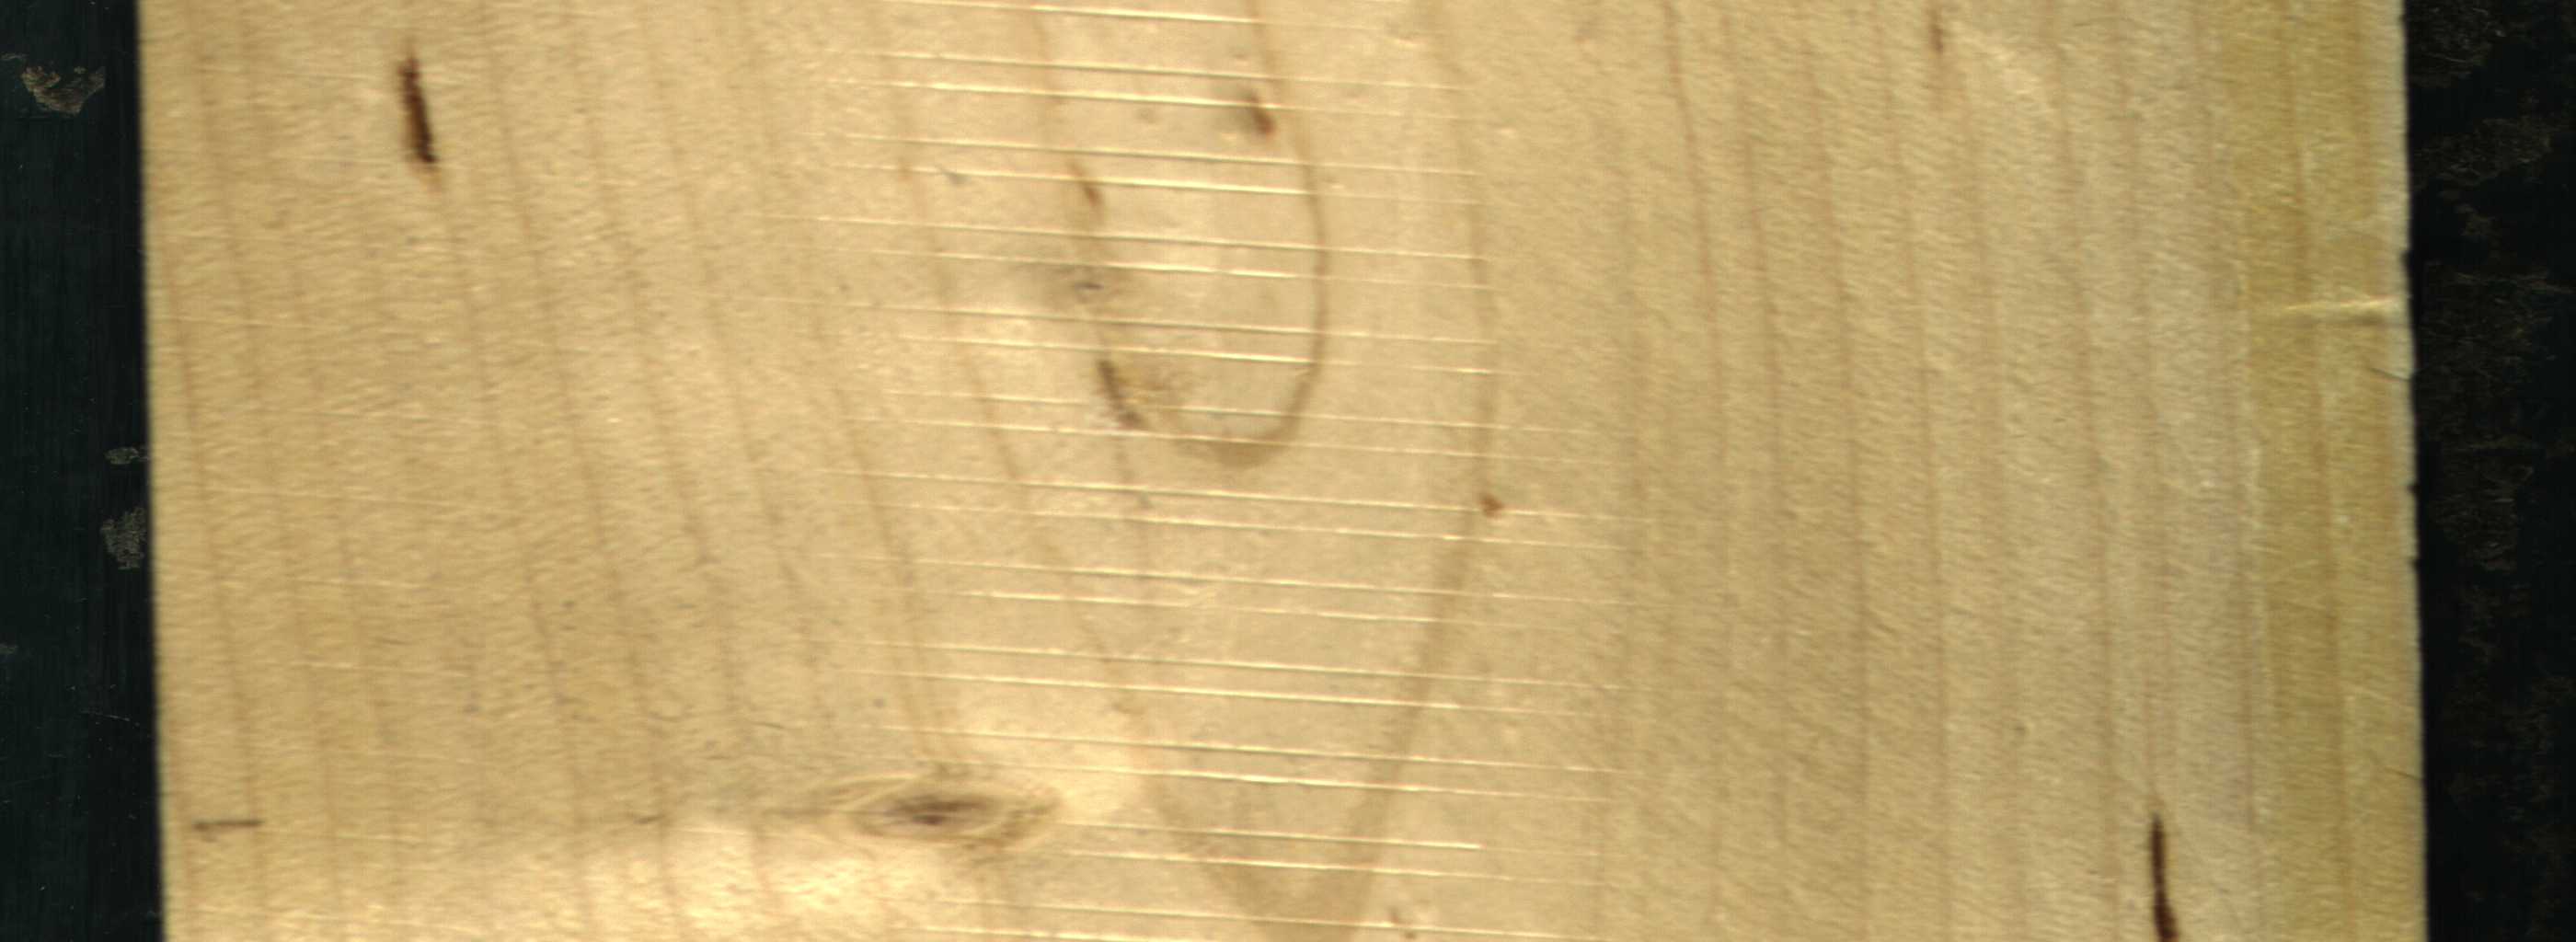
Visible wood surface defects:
resin
resin
Live_Knot